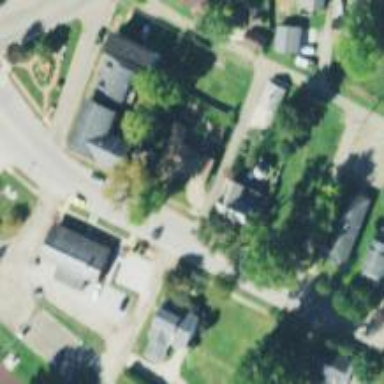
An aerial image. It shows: Alley classified as service road.